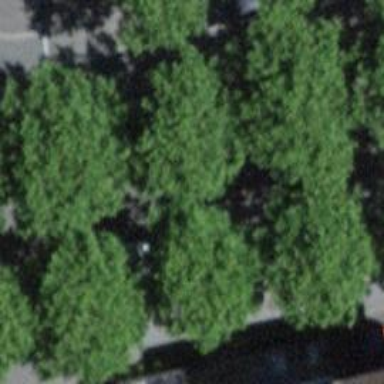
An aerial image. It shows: Avenue lined with broadleaved trees.